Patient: sex M, age 37
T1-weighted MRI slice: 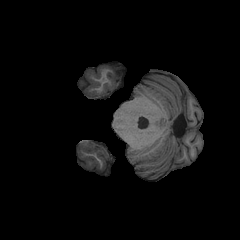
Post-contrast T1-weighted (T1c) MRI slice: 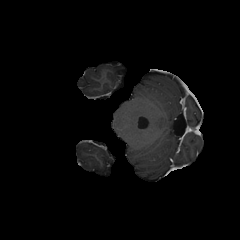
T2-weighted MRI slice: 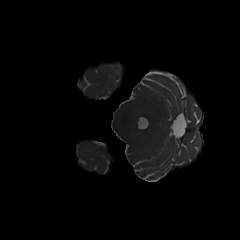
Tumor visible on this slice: no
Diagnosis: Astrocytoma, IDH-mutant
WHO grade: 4